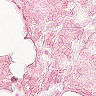
Metastatic tissue present: no